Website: walmart
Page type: payment
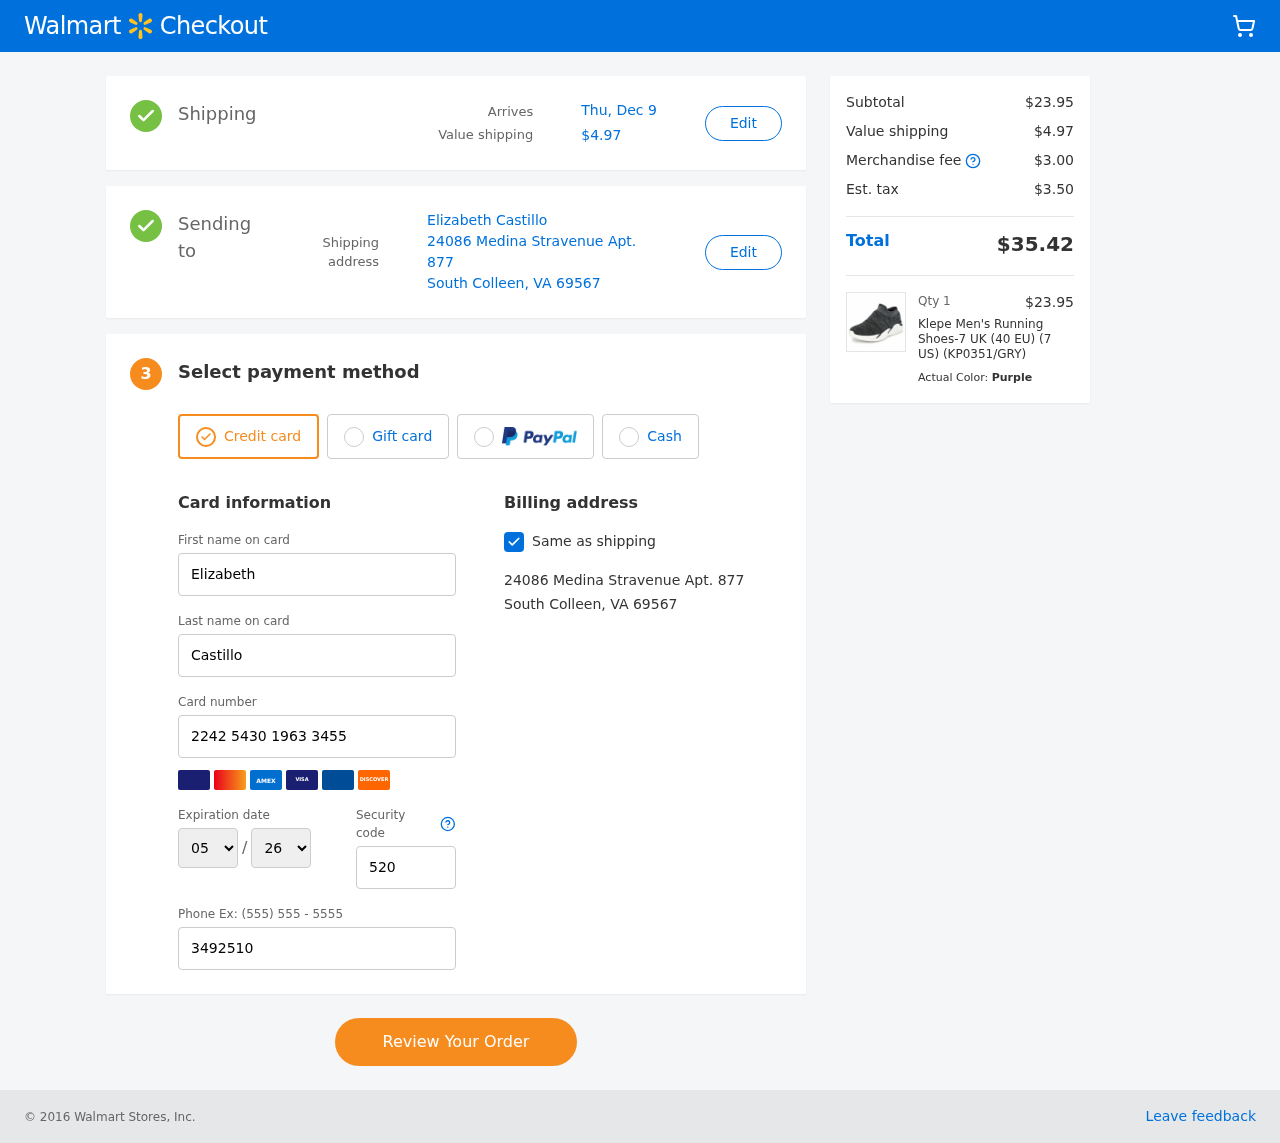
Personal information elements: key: PII_CARD_EXPIRY_MONTH
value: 05
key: PII_CARD_EXPIRY_YEAR
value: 26
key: PII_CITY_STATE_ZIP
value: South Colleen, VA 69567
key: PII_FULLNAME
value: Elizabeth Castillo
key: PII_STREET
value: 24086 Medina Stravenue Apt. 877
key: PII_FIRSTNAME
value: Elizabeth
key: PII_LASTNAME
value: Castillo
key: PII_CARD_NUMBER
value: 2242 5430 1963 3455
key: PII_CARD_CVV
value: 520
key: PII_PHONE
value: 3492510509
Product elements: key: PRODUCT1_NAME
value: Klepe Men's Running Shoes-7 UK (40 EU) (7 US) (KP0351/GRY)
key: PRODUCT1_PRICE
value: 23.95
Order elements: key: ORDER_DELIVERY_DATE
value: Thu, Dec 9
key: ORDER_SHIPPING_COST
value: $4.97
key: ORDER_SUBTOTAL
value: $23.95
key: ORDER_MERCHANDISE_FEE
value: $3.00
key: ORDER_TAX
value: $3.50
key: ORDER_TOTAL
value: $35.42
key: ORDER_NUM_ITEMS
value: Qty 1